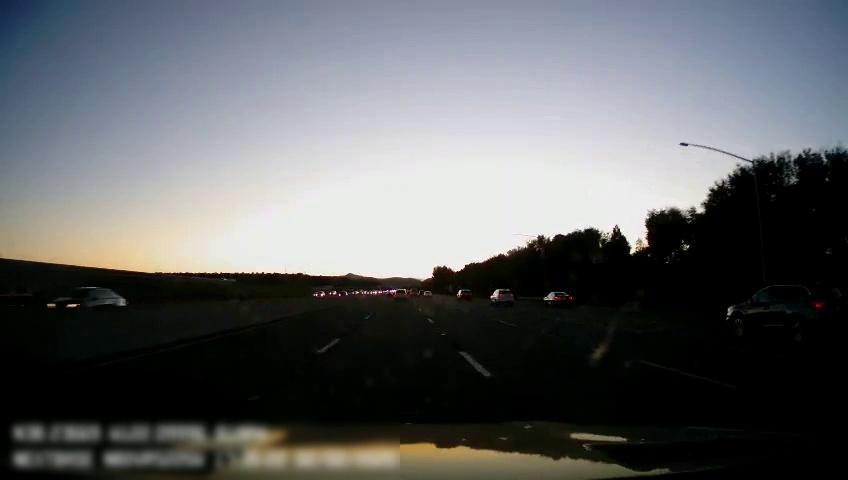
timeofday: Dusk/Dawn/Twilight
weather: Sunny
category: Drivable Space
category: Vehicles | Car
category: Vehicles | SUV
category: Vehicles | Car
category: Vehicles | SUV
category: Vehicles | SUV
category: Vehicles | SUV
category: Lanes | Alternate Lane
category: Lanes | Current Lane
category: Lanes | Current Lane
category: Lanes | Alternate Lane